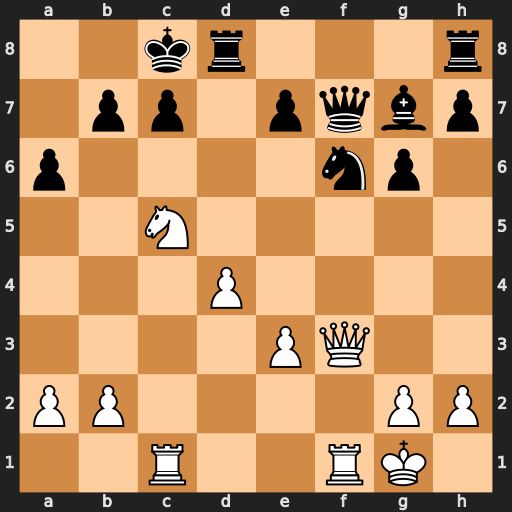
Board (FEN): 2kr3r/1pp1pqbp/p4np1/2N5/3P4/4PQ2/PP4PP/2R2RK1
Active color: w
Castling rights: -
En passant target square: -
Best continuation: Qxb7#